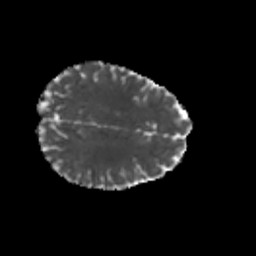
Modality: MD
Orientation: axial
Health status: healthy
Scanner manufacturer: philips
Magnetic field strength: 3 T
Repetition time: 6.964 s
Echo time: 0.092 s